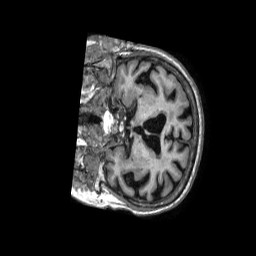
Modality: T1w
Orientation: coronal
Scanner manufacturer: philips
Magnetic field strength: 1.5 T
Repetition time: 0.00753 s
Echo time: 0.003449 s